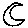
Label: moon